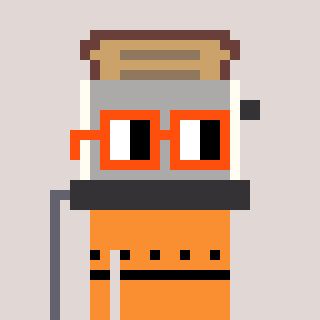
a pixel art character with square orange glasses, a toaster-shaped head and a orange-colored body on a warm background